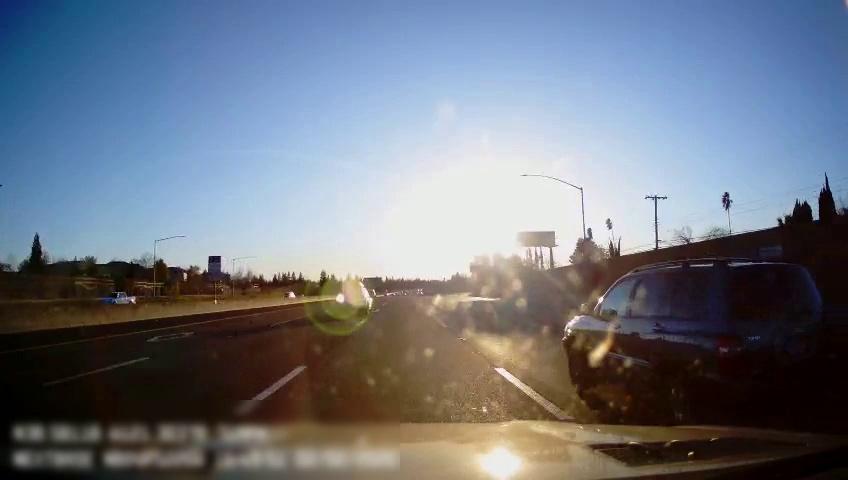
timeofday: Day
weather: Sunny
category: Drivable Space
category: Vehicles | SUV
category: Vehicles | SUV
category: Vehicles | SUV
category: Vehicles | SUV
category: Vehicles | SUV
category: Lanes | Alternate Lane
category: Lanes | Alternate Lane
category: Lanes | Current Lane
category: Lanes | Current Lane
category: Traffic | Signs
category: Traffic | Signs